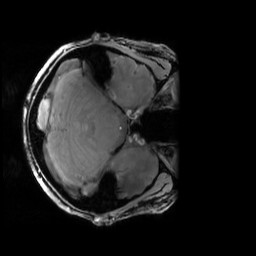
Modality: PDw
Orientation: axial
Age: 28
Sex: female
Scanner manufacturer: siemens
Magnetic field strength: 6.98 T
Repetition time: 1.78 s
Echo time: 0.00386 s